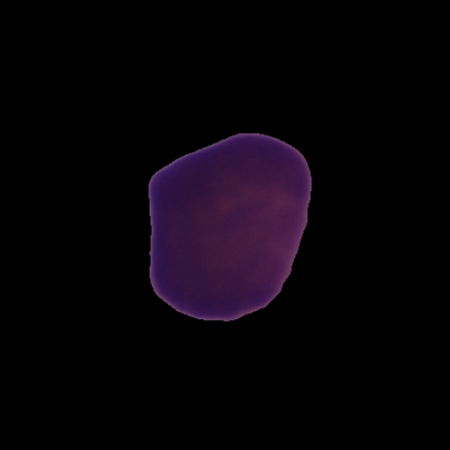
Label: healthy